Field crop: tomato
Growth stage: 1
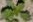
Species: solanum